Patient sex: M
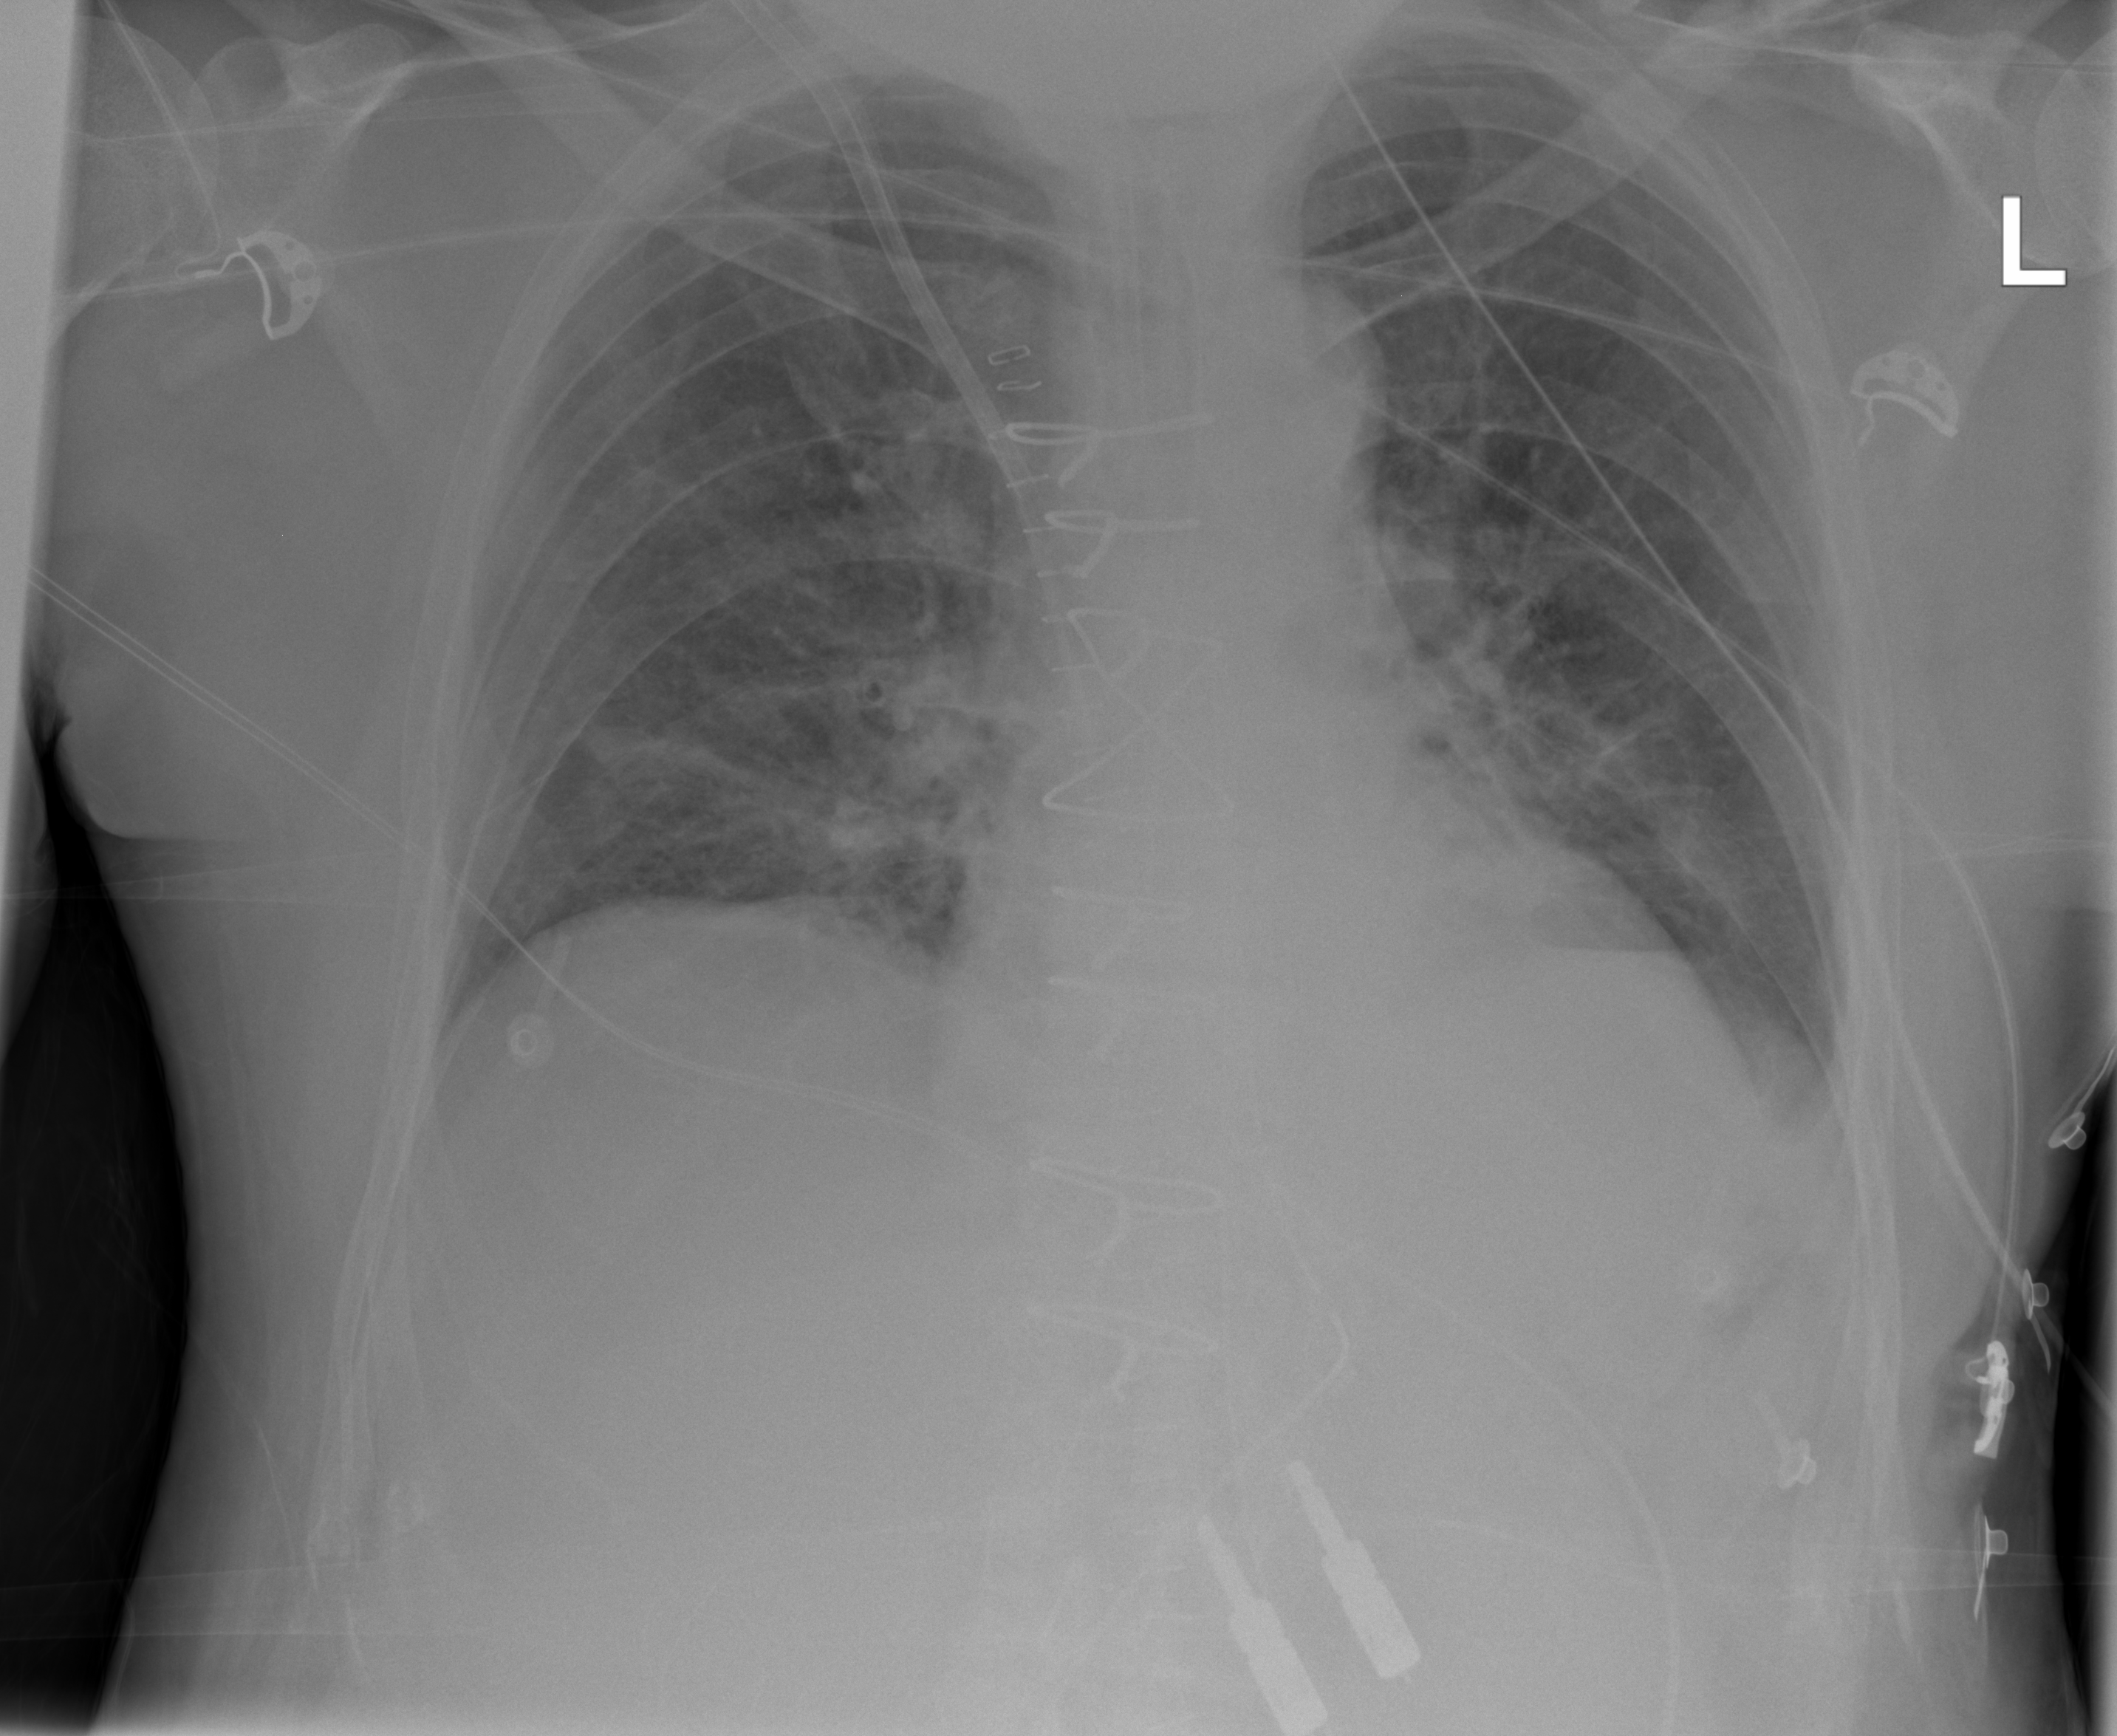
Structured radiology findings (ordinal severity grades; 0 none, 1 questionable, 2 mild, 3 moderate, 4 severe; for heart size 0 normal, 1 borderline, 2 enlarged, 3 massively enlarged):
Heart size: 2
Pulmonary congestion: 2
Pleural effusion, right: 1
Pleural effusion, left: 2
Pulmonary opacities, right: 2
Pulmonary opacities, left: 2
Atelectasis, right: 2
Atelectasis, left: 2